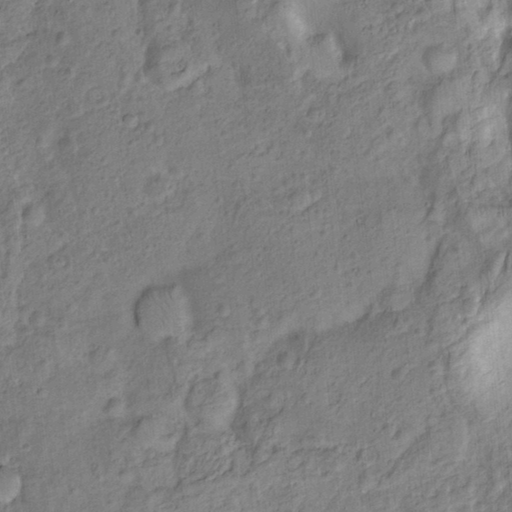
Classes present: Background, Cone